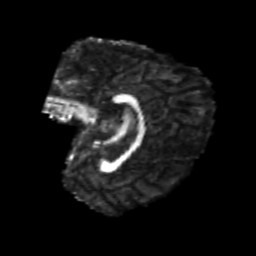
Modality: FA
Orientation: sagittal
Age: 25
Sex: female
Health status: healthy
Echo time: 0.074 s